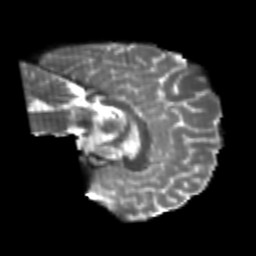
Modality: T2w
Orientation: sagittal
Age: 20
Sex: male
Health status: healthy
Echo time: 0.074 s